Interaction volume radius: 5 \u00c5
Interaction volume height: 50 \u00c5
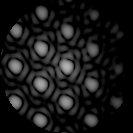
Disorder parameter: 0.01499